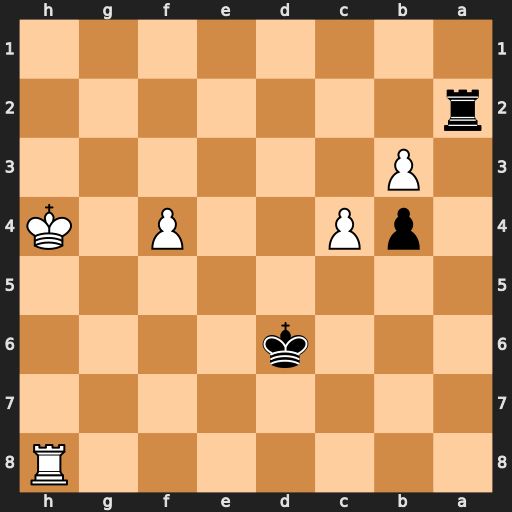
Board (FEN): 7R/8/3k4/8/1pP2P1K/1P6/r7/8
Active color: b
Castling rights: -
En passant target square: -
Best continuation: Rh2+ Kg3 Rxh8